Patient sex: F
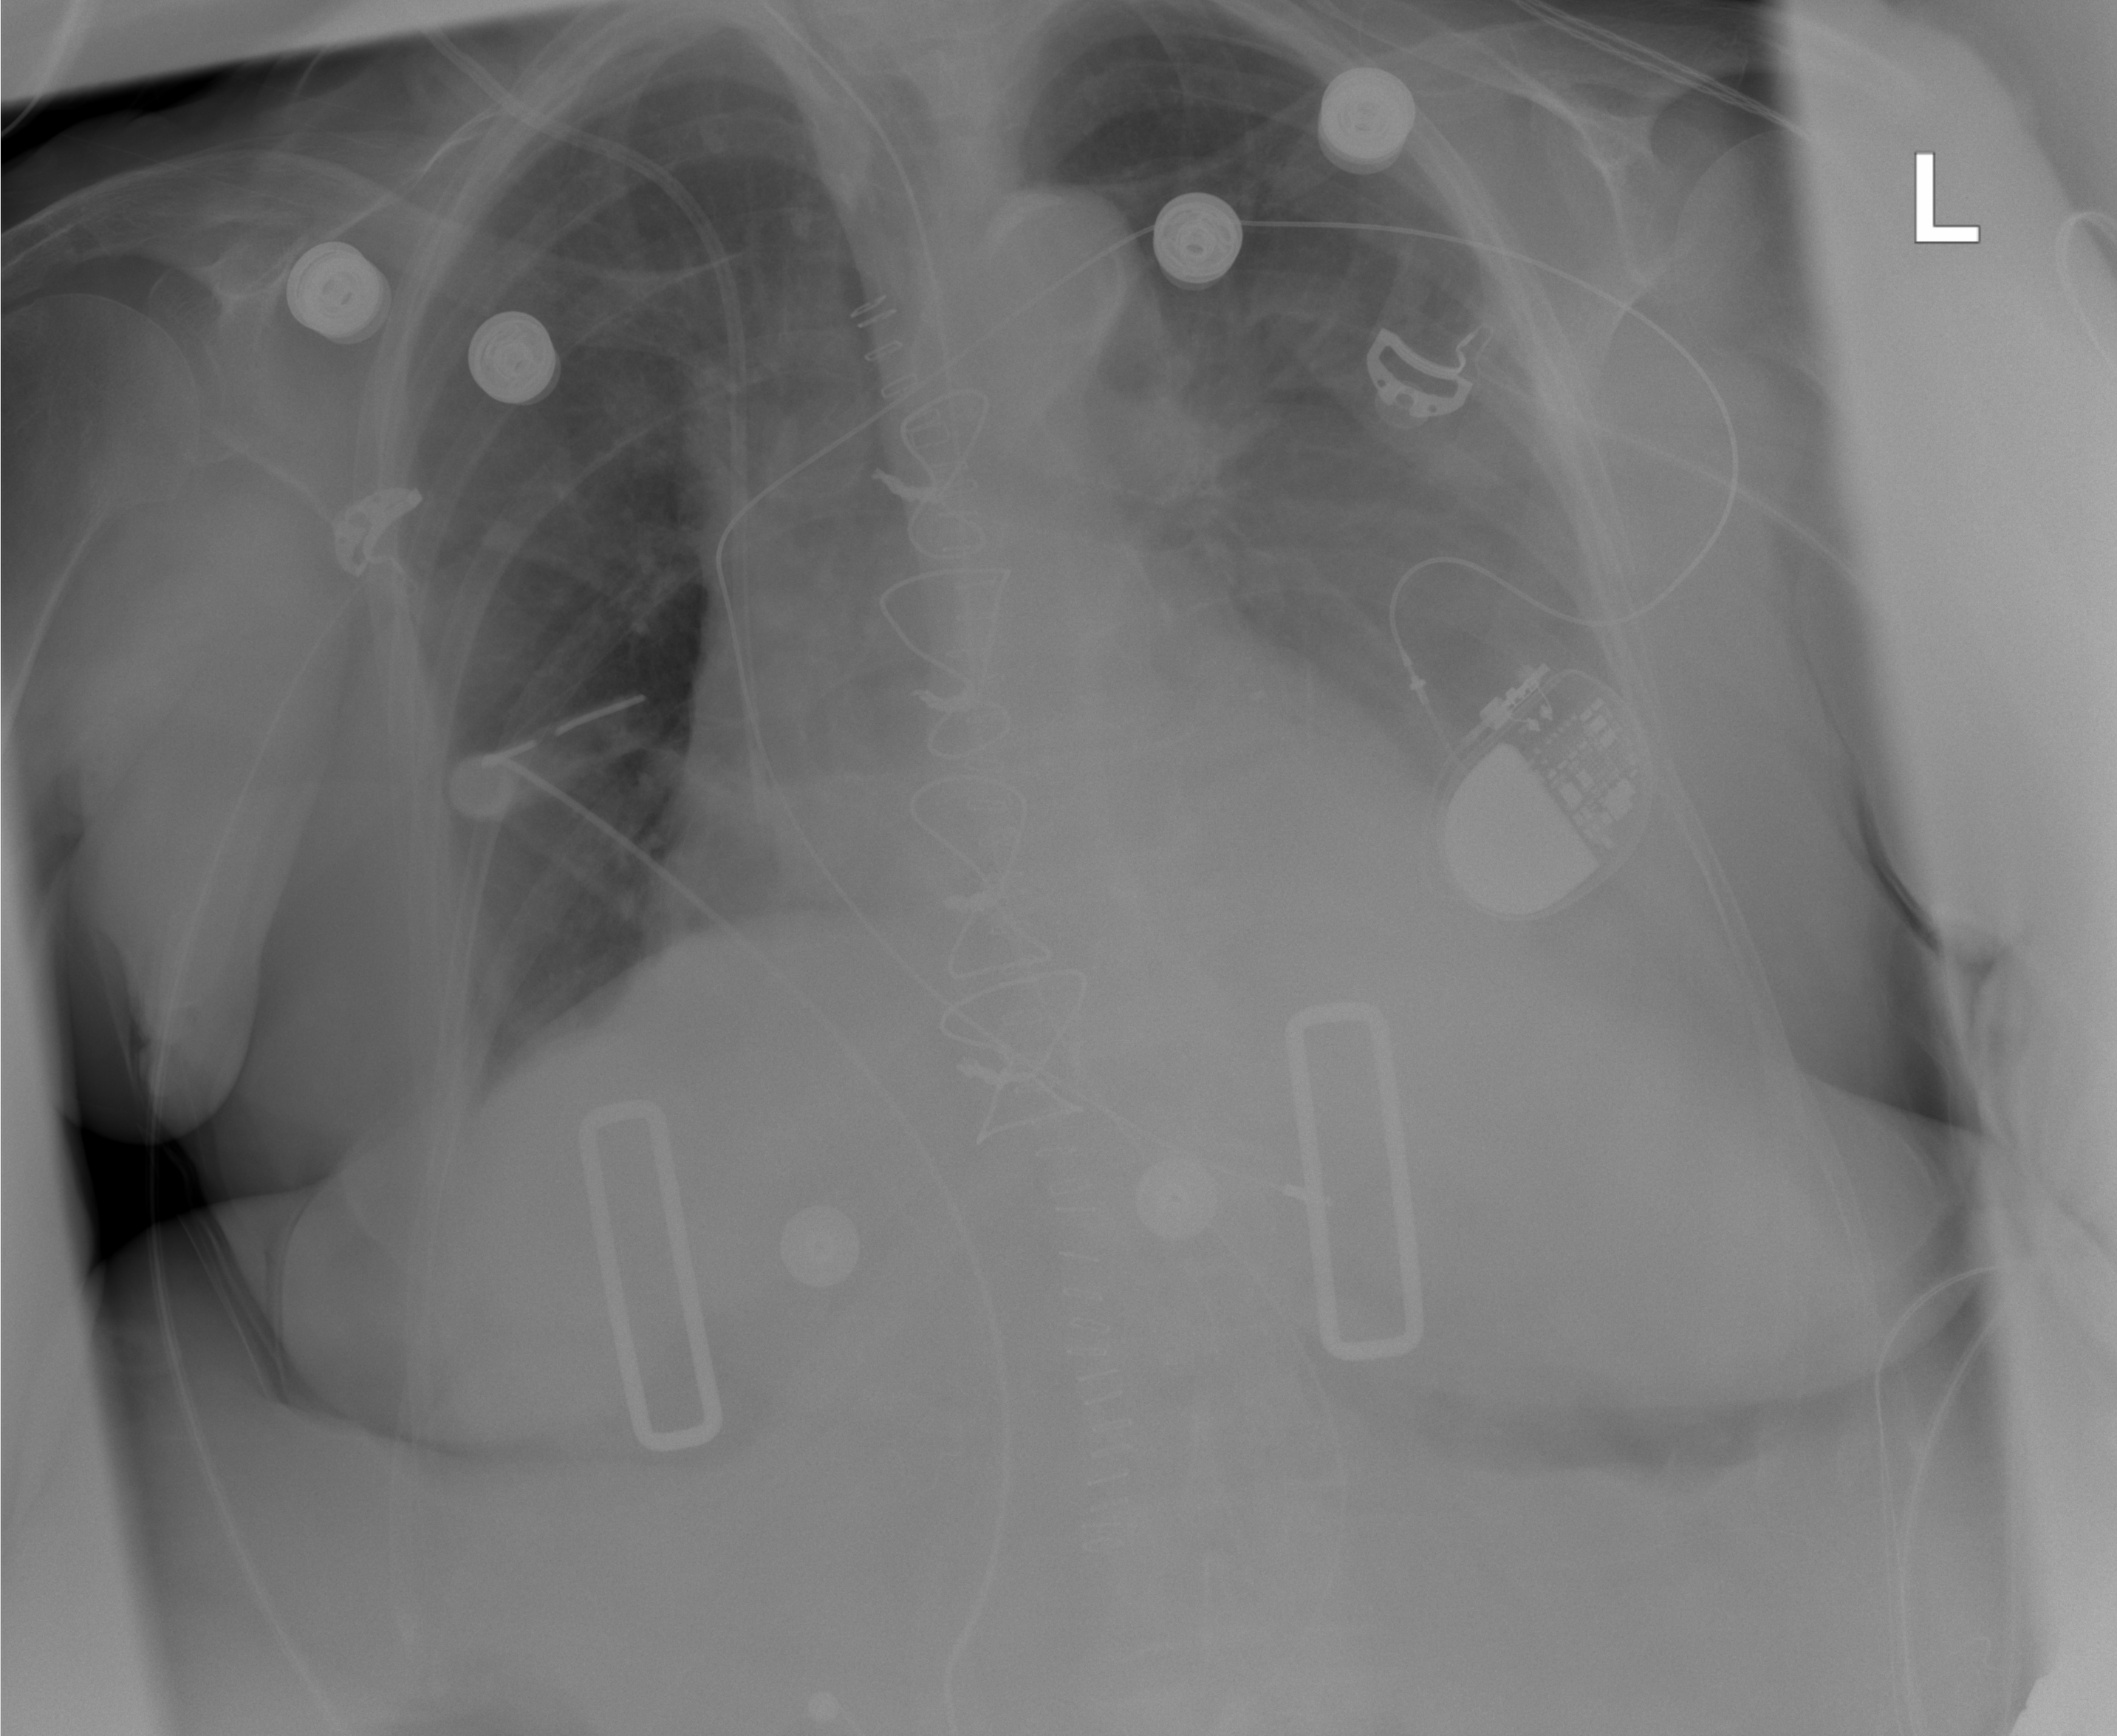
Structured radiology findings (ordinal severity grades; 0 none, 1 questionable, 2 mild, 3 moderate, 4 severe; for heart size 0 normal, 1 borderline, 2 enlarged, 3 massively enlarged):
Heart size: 2
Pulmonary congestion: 2
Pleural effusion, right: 1
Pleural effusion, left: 3
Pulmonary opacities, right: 0
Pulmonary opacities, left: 2
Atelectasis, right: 1
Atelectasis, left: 3